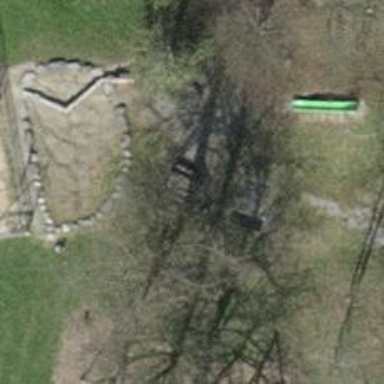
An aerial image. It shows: Picnic table located in leisure land area.